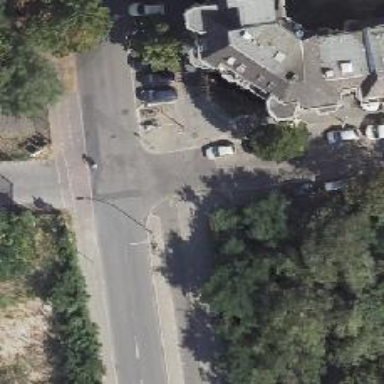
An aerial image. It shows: Bicycle parking located on the sidewalk.